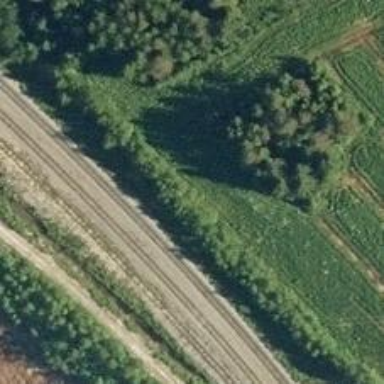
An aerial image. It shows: Railway track.